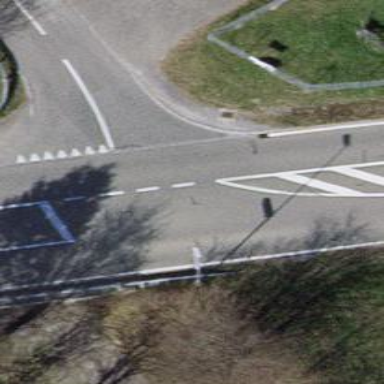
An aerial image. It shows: Primary road with asphalt surface.